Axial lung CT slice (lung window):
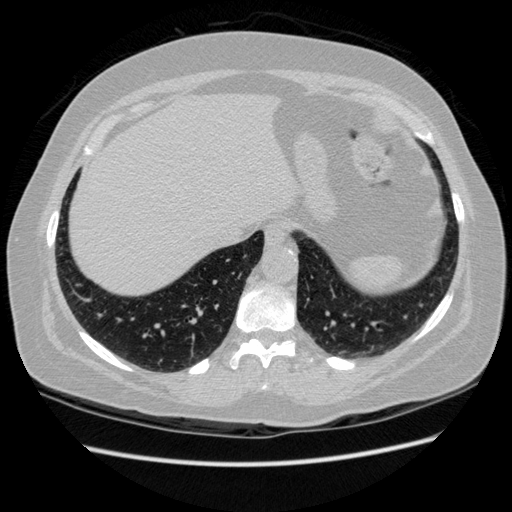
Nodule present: no